Question: I am using Tensorflow Object Detection API with models that could detect objects with bounding boxes and masks.
Here is my code:
'''
def run_inference_for_single_image_raw(image, graph):
with graph.as_default():
with tf.Session() as sess:
ops = tf.get_default_graph().get_operations()
all_tensor_names = {output.name for op in ops for output in op.outputs}
tensor_dict = {}
for key in [
'num_detections', 'detection_boxes', 'detection_scores',
'detection_classes', 'detection_masks'
]:
tensor_name = key + ':0'
if tensor_name in all_tensor_names:
tensor_dict[key] = tf.get_default_graph().get_tensor_by_name(
tensor_name)
if 'detection_masks' in tensor_dict:
detection_boxes = tf.squeeze(tensor_dict['detection_boxes'], [0])
detection_masks = tf.squeeze(tensor_dict['detection_masks'], [0])
real_num_detection = tf.cast(tensor_dict['num_detections'][0], tf.int32)
detection_boxes = tf.slice(detection_boxes, [0, 0], [real_num_detection, -1])
detection_masks = tf.slice(detection_masks, [0, 0, 0], [real_num_detection, -1, -1])
detection_masks_reframed = utils_ops.reframe_box_masks_to_image_masks(
detection_masks, detection_boxes, image.shape[0], image.shape[1])
detection_masks_reframed = tf.cast(
tf.greater(detection_masks_reframed, 0.5), tf.uint8)
tensor_dict['detection_masks'] = tf.expand_dims(
detection_masks_reframed, 0)
image_tensor = tf.get_default_graph().get_tensor_by_name('image_tensor:0')
output_dict = sess.run(tensor_dict,
feed_dict={image_tensor: np.expand_dims(image, 0)})
return output_dict
'''
So if I run following code:
'''
vis_util.visualize_boxes_and_labels_on_image_array(
image,
output_dict['detection_boxes'],
output_dict['detection_classes'],
output_dict['detection_scores'],
category_index,
instance_masks=output_dict.get('detection_masks'),
use_normalized_coordinates=True,
line_thickness=8)
plt.figure(figsize=(12, 8))
plt.grid(False)
plt.imshow(image)
'''
The result is (Image with bounding boxes and masks):

So, how can i crop image objects by mask path, , so here in this example i want to have output images only with object (cat/bottle) on transparent background. (May be using PIL or OpenCV etc)
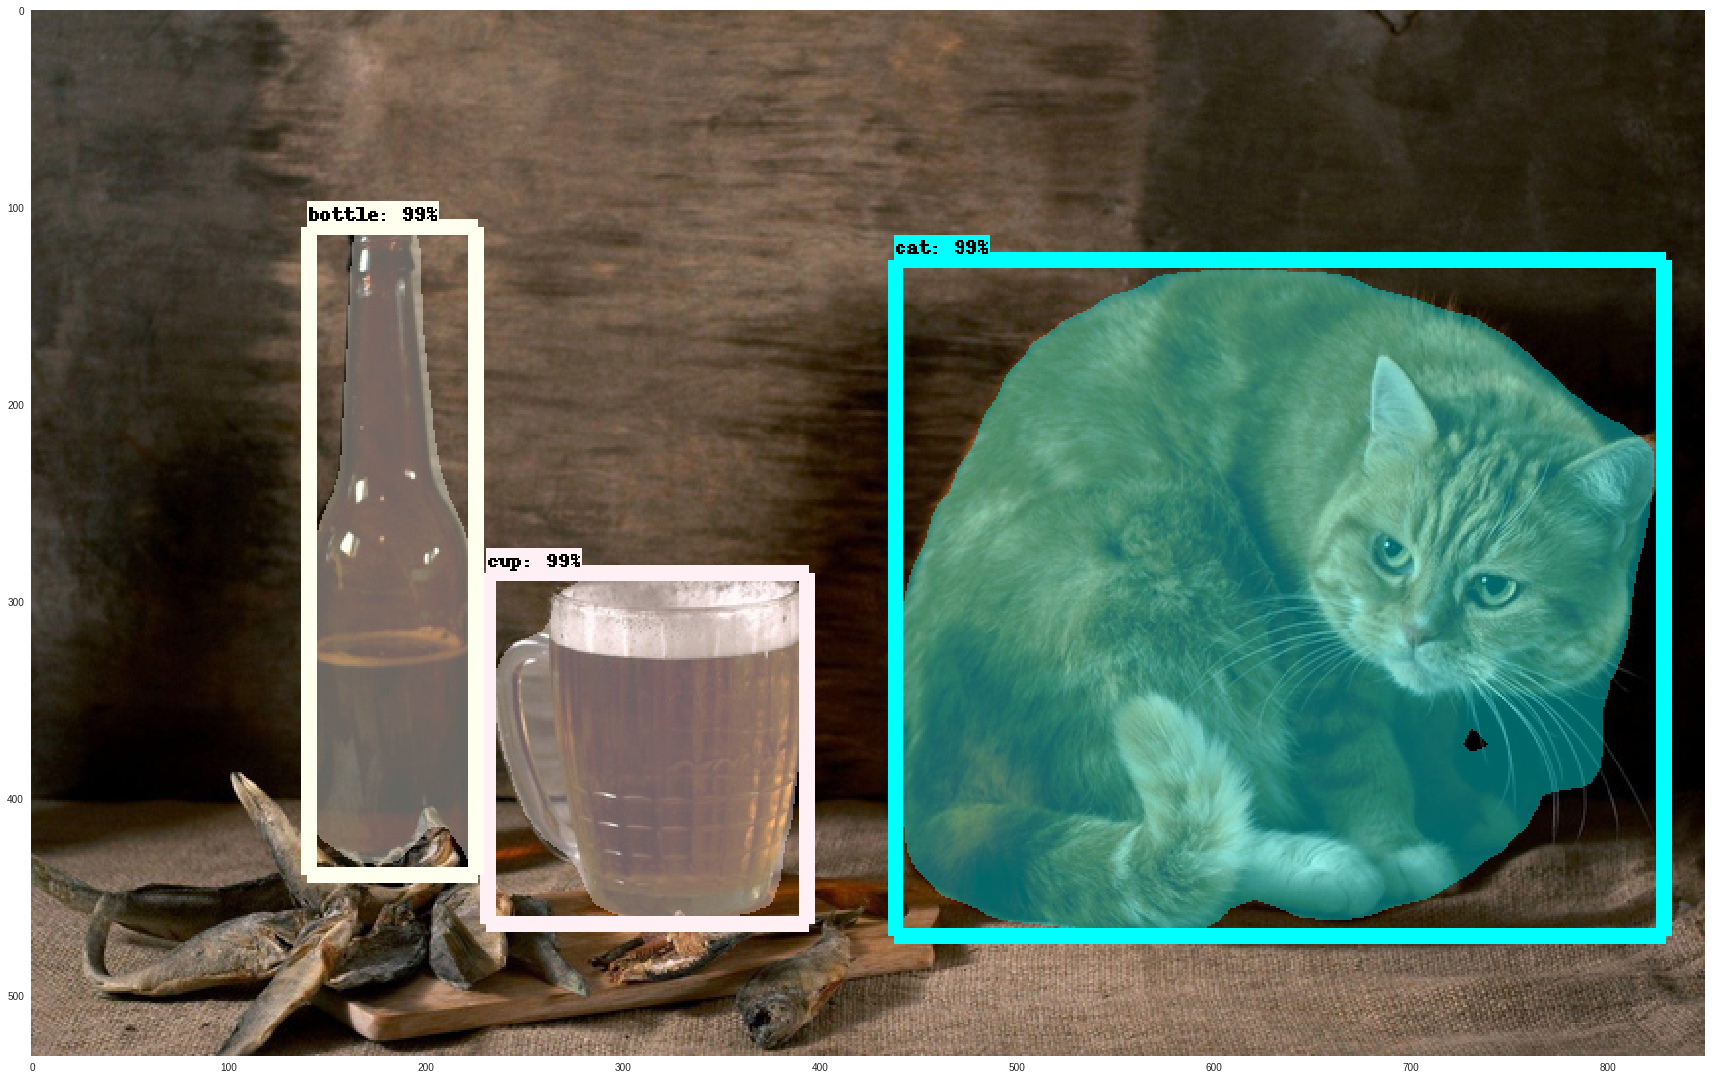
Answer: So if'output_dict.get('detection_masks')' is numpy object and actually the binary mask, you can crop the image by simply multiplying or using 'np.where'
'''
mask = output_dict.get('detection_masks')
img_cropped = img * mask
'''
This will crop all the detected objects but if you want to individually crop the objects, there is a way by detecting contours. We can use 'scikit-image' for this
'''
from skimage import measure
label_mask = measure.label(mask)
'''
We have now labelled all the connected components in the binary image and assigned numeric labelled to each (by changing the pixel values). The labels start from '1' and ends at number of objects.
'''
single_object_mask = (label_mask == 1) #or 2, 3...
'''
This will filter the label_mask image with label you provided. You can also use the Bounding Box info to crop for particular object(s).